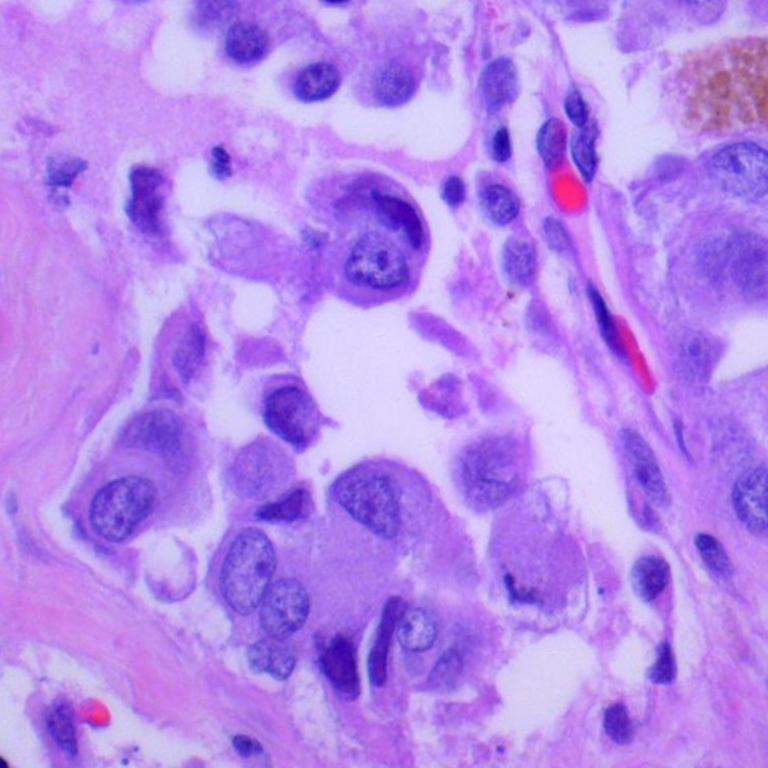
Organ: lung
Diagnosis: adenocarcinomas